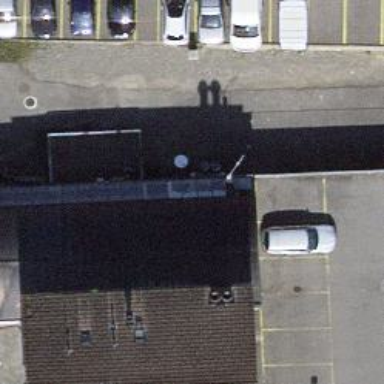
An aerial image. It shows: Bar.